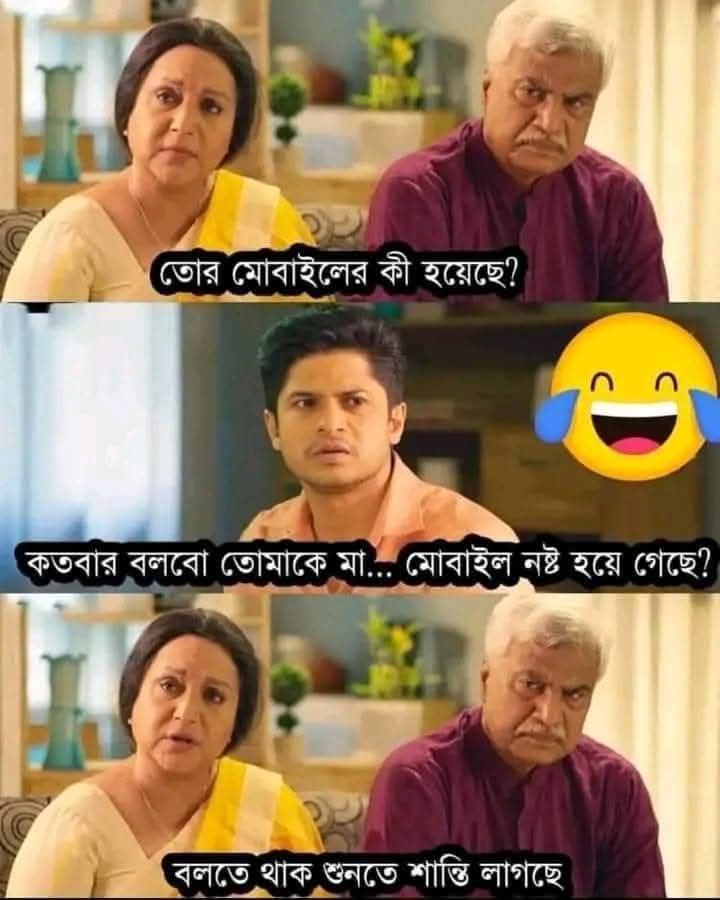
Text: তোর মোবাইলের কী হয়েছে?
কতবার বলবো তোমাকে মা... মোবাইল নষ্ট হয়ে গেছে?
বলতে থাক শুনতে শান্তি লাগছে
Label: Non Hate